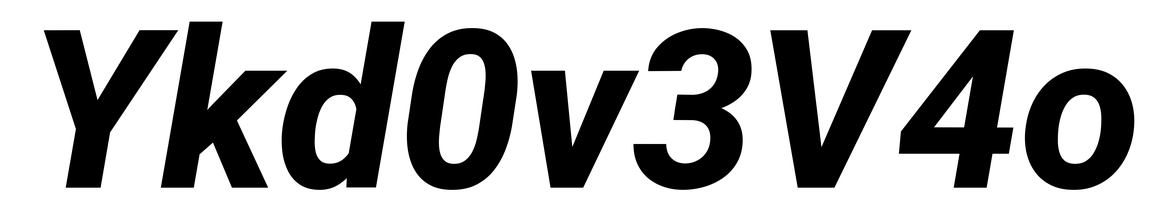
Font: Roboto-Italic_ExtraBold_Italic